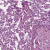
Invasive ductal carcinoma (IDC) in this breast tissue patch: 1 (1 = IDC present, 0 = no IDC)